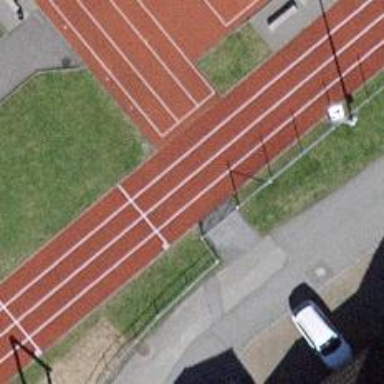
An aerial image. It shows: Track in leisure land.